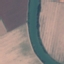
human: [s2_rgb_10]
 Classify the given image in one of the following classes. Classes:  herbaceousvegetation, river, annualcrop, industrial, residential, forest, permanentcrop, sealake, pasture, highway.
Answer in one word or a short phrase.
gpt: River